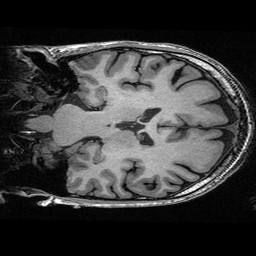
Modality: T1w
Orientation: coronal
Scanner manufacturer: ge
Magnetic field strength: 3 T
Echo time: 0.00318 s